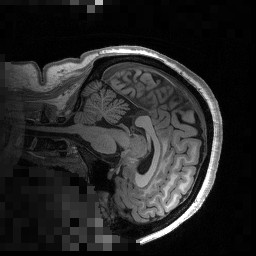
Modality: T1w
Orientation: sagittal
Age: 26
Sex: female
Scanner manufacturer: siemens
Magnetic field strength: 3 T
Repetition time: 2.53 s